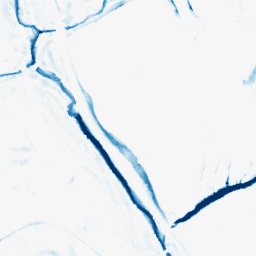
Category: morphological
Decomposition family: morphological_rect
Decomposition parameters: operation: closing
width: 10
height: 10
Upsampling method: sinc_blackman
Upsampling parameters: scale: 2
kernel_size: 8
Upsampling scale: 2